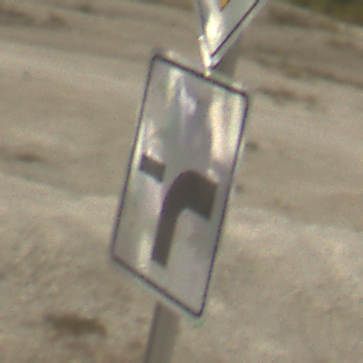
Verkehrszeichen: VerlaufVorfahrtsstrasse9
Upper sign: Vorfahrtsstrasse
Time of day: Midday
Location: Outdoor (Beach)
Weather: PartlyCloudy
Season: NotSpecified
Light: Natural